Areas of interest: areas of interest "Qingjingding Peak"
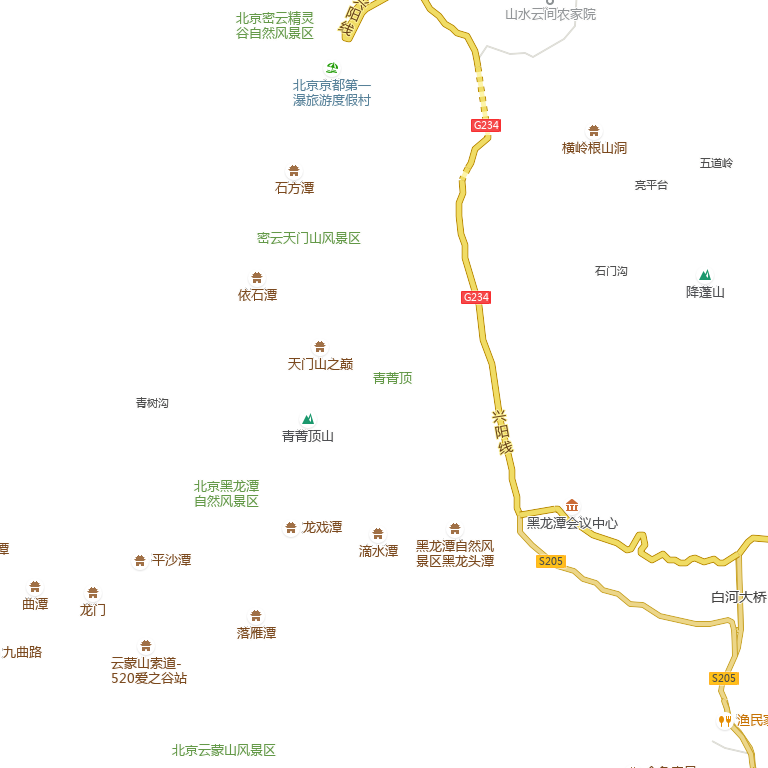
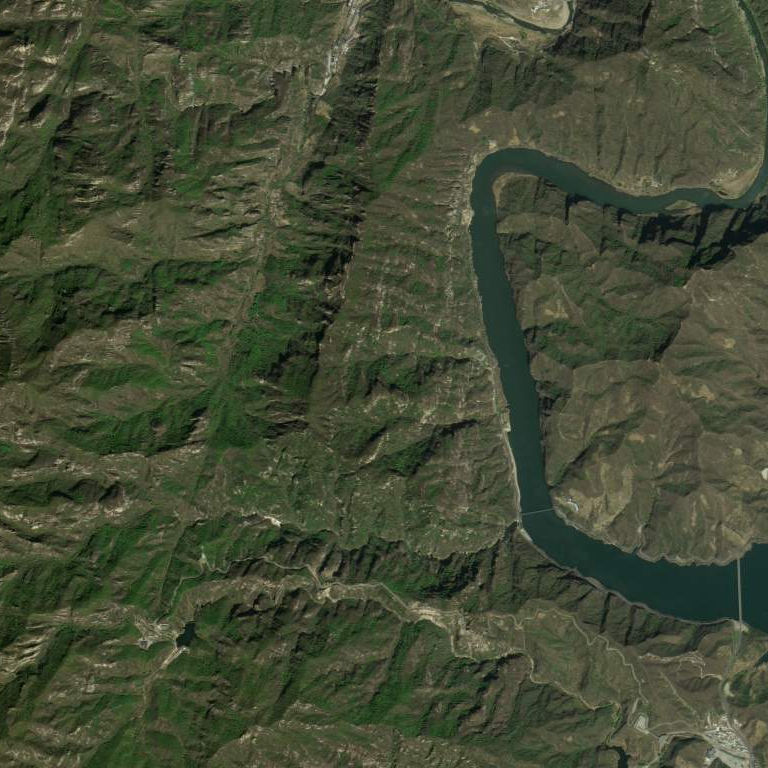